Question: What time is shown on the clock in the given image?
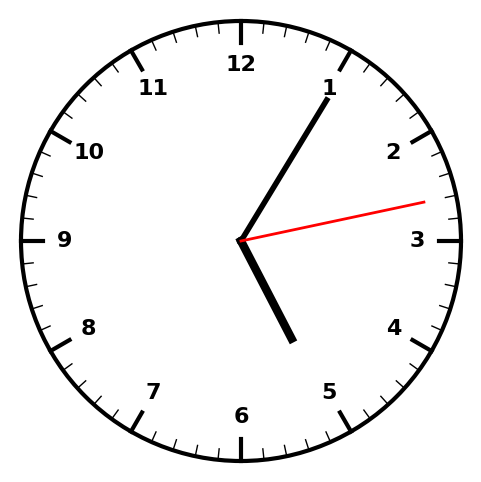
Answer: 05:05:13